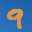
Label: 9